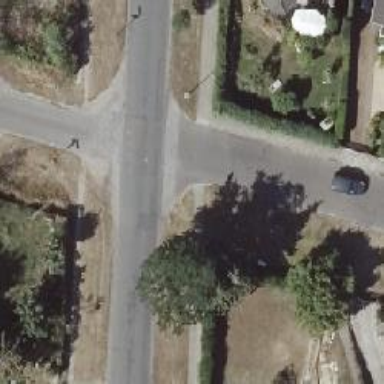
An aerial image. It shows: Road with "give way" sign.